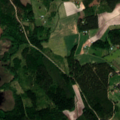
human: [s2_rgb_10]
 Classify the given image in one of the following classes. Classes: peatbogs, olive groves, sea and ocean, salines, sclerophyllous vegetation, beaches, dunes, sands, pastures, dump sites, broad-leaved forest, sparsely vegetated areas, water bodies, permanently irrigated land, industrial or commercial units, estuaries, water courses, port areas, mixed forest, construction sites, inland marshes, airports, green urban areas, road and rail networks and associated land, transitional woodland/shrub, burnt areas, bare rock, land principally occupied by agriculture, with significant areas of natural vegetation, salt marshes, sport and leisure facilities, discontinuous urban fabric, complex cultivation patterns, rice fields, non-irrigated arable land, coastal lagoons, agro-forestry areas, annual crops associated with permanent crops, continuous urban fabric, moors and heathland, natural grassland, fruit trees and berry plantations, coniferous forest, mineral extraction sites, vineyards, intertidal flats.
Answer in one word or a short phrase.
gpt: non-irrigated arable land, broad-leaved forest, coniferous forest, mixed forest, transitional woodland/shrub, water bodies